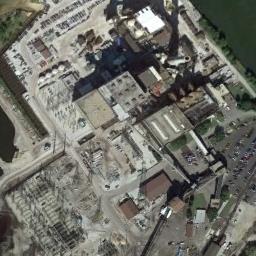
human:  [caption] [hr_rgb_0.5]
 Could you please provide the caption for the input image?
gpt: Numerous houses of different shapes are in the industrial area .

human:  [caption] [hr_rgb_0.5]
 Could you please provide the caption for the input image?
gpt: The industrial area with lots of industrial equipment and some buildings is next to the waters .

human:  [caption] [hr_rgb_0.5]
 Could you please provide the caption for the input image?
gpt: There are many blue houses in the industrial area .

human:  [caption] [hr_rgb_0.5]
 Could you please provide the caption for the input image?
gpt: This industrial area is an industrial dock with factories and roads, And there are many goods parked in the open air .

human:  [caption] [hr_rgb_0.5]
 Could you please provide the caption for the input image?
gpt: There are some buildings on the industrial area .